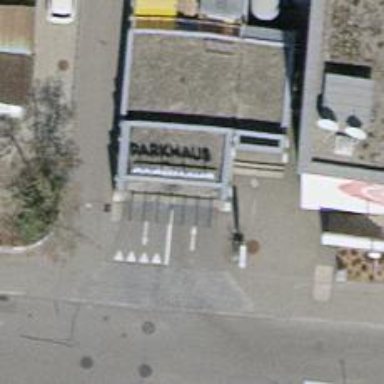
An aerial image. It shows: Parking area with concrete surface.